Question: I know this question has been asked by others before and i have read them in this forum previously, but I have tried all the proposed approach without luck so far so I decided to post this question.
I have this piece of code below which is meant to change the pin icon on MKMapView. However the viewForAnnotation function doesn't even seem to get called by the MKMapView. People said that they got some problems with delegating the function to the file's owner which can be done by dragging the map view in .xib file to the file owner or defining myMap.delegate = self. I have done both ways but still get nothing.
Really appreciate for any help for my problem, thanks.
'''
- (MKPinAnnotationView*)myMap:(MKMapView*)myMap viewForAnnotation:(id<MKAnnotation>)annotation{
MKPinAnnotationView *pin = [[MKPinAnnotationView alloc]initWithAnnotation:annotation reuseIdentifier:@"CustomPin"];
UIImage *icon = [UIImage imageNamed:@"bustour.png"];
UIImageView *iconView = [[UIImageView alloc] initWithFrame:CGRectMake(8,0,32,37)];
if(icon == nil)
NSLog(@"image: ");
else
NSLog(@"image: %@", (NSString*)icon.description);
[iconView setImage:icon];
[pin addSubview:iconView];
pin.canShowCallout = YES;
pin.pinColor = MKPinAnnotationColorPurple;
return pin;
}
'''

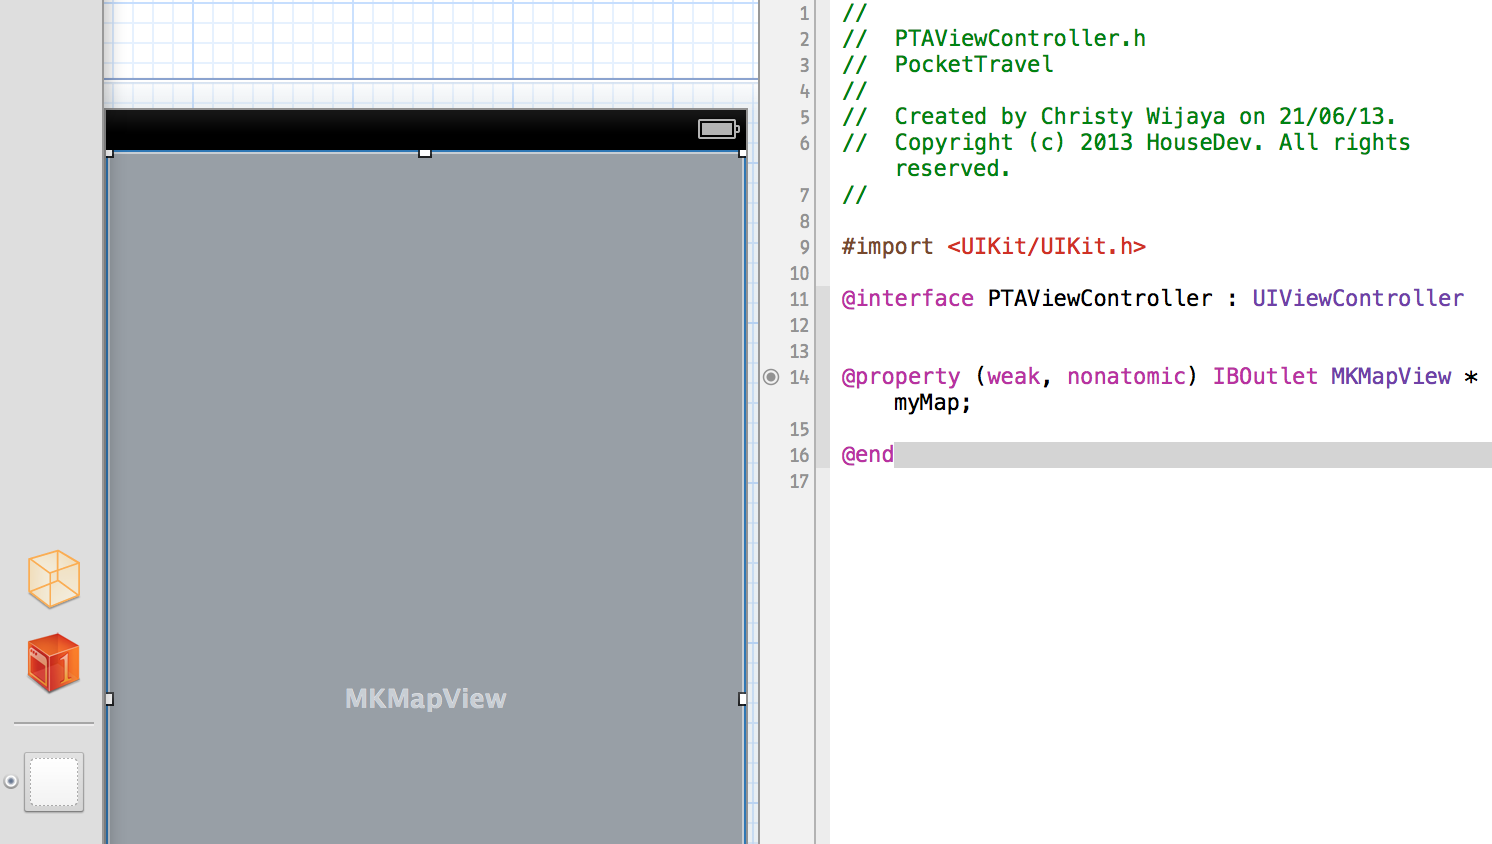
Answer: Your delegate method is named incorrectly as 'myMap:viewForAnnotation:'.
The 'viewForAnnotation' delegate method be named 'mapView:viewForAnnotation:' like this:
'''
- (MKAnnotationView *)mapView:(MKMapView *)mapView
viewForAnnotation:(id < MKAnnotation >)annotation
{
//code goes here...
}
'''
The map view will look for that exact method name.
If not found, it won't call it and will create a default red pin instead.
You can change the name of the parameters but not the method name.
For example, this would also be ok:
'''
- (MKAnnotationView *)mapView:(MKMapView *)myMap
viewForAnnotation:(id < MKAnnotation >)annotation
{
//code goes here...
}
'''